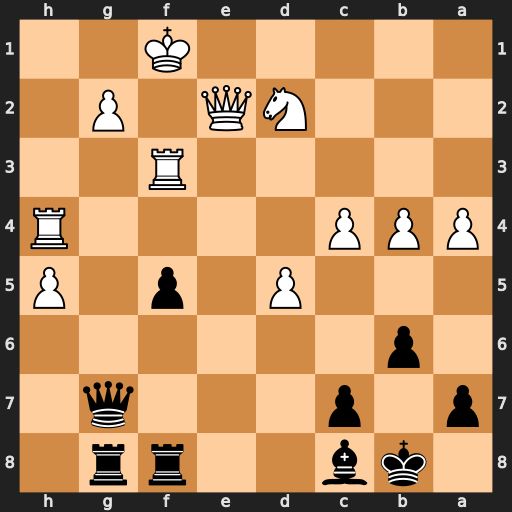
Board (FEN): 1kb2rr1/p1p3q1/1p6/3P1p1P/PPP4R/5R2/3NQ1P1/5K2
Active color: b
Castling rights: -
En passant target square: -
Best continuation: Re8 Re3 Rxe3 Qxe3 Qxg2+ Ke1 Bd7